Interaction volume radius: 5 \u00c5
Interaction volume height: 20 \u00c5
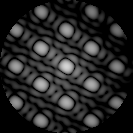
Disorder parameter: 0.03041